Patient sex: M
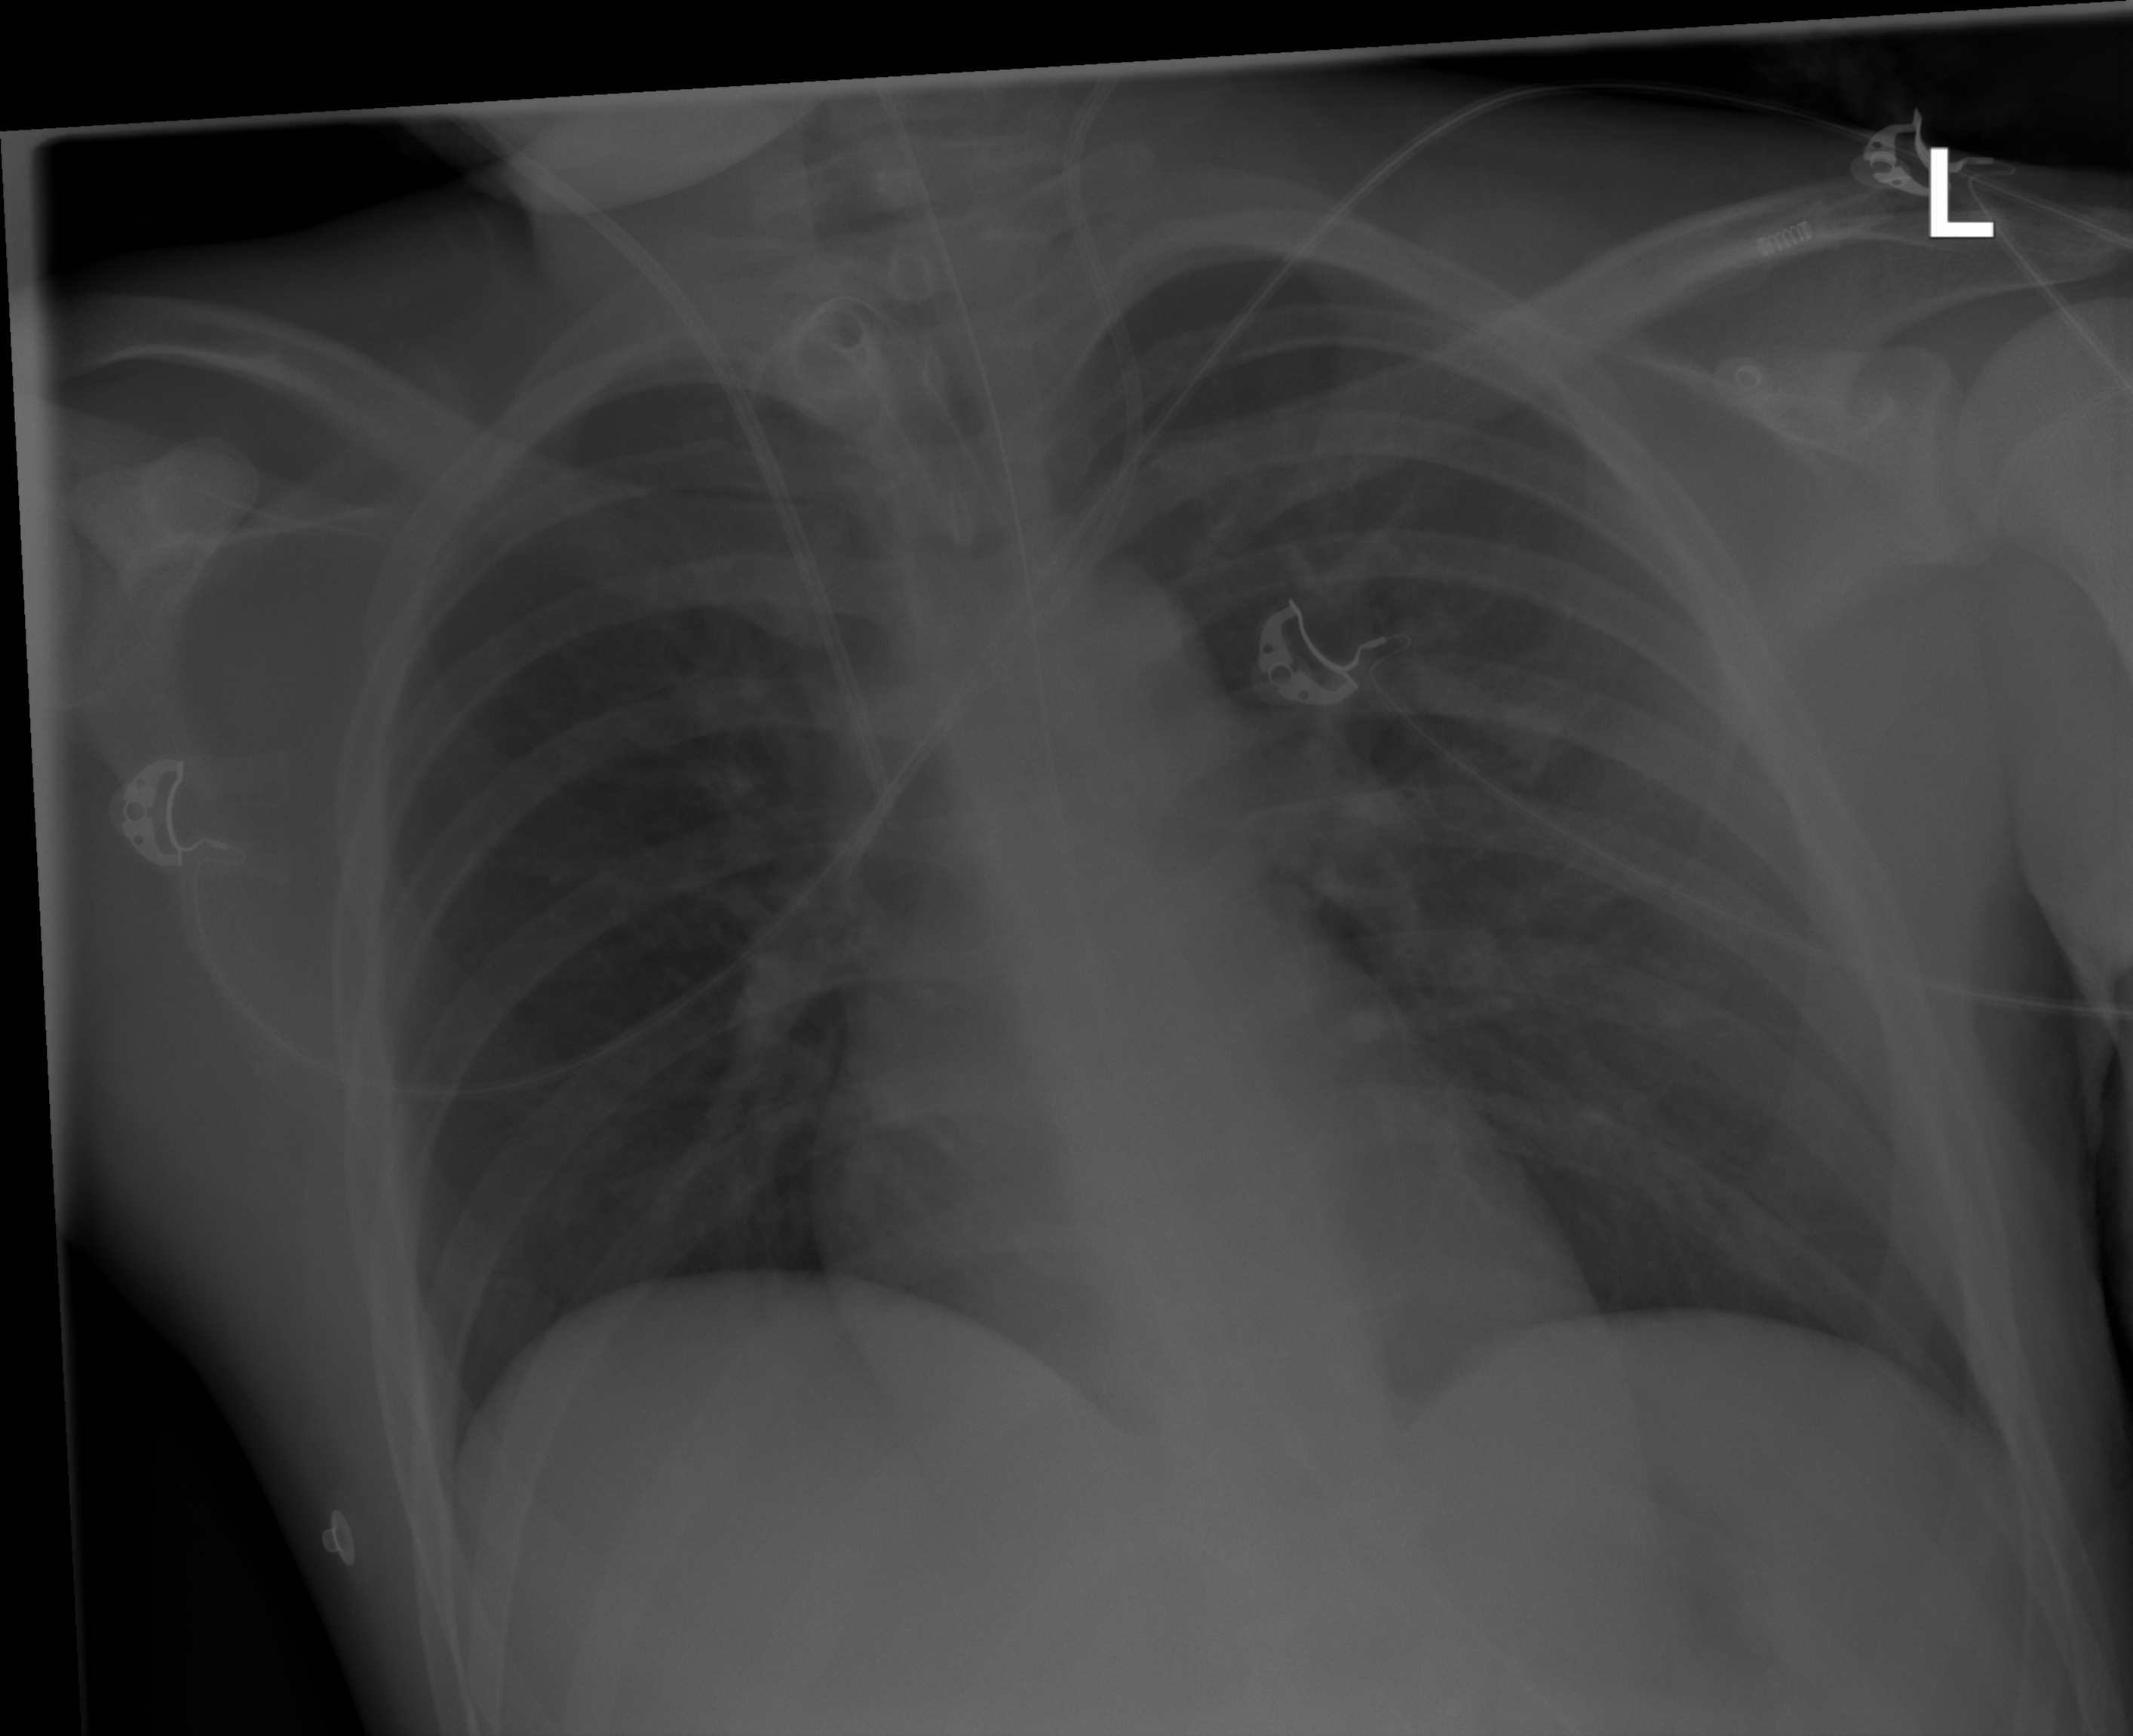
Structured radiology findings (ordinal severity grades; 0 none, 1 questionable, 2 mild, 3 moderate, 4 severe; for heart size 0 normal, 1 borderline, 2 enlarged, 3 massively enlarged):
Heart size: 0
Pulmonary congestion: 0
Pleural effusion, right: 0
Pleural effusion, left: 0
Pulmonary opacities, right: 0
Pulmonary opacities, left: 0
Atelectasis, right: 0
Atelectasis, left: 2